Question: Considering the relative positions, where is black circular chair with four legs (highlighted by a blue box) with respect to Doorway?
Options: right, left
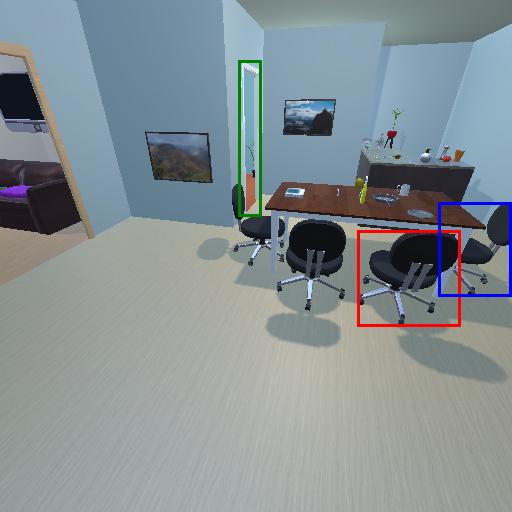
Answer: right